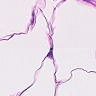
Metastatic tissue present: no